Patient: sex M, age 81
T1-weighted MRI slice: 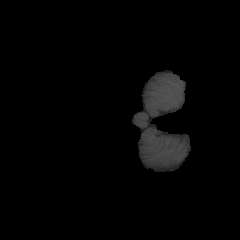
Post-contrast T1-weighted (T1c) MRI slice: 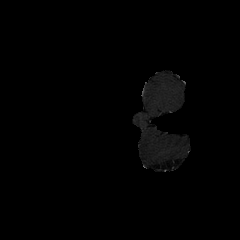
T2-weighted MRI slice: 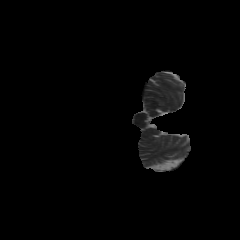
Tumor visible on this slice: no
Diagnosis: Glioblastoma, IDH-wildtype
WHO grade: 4